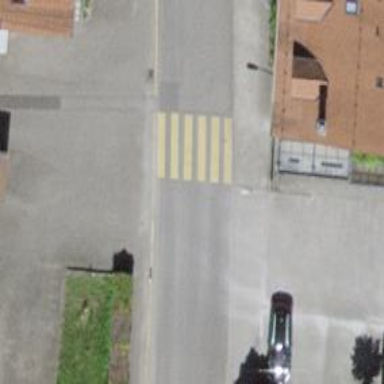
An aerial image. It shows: Zebra crossing on the road.